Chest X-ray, PA view. Patient: 40 years old, sex F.
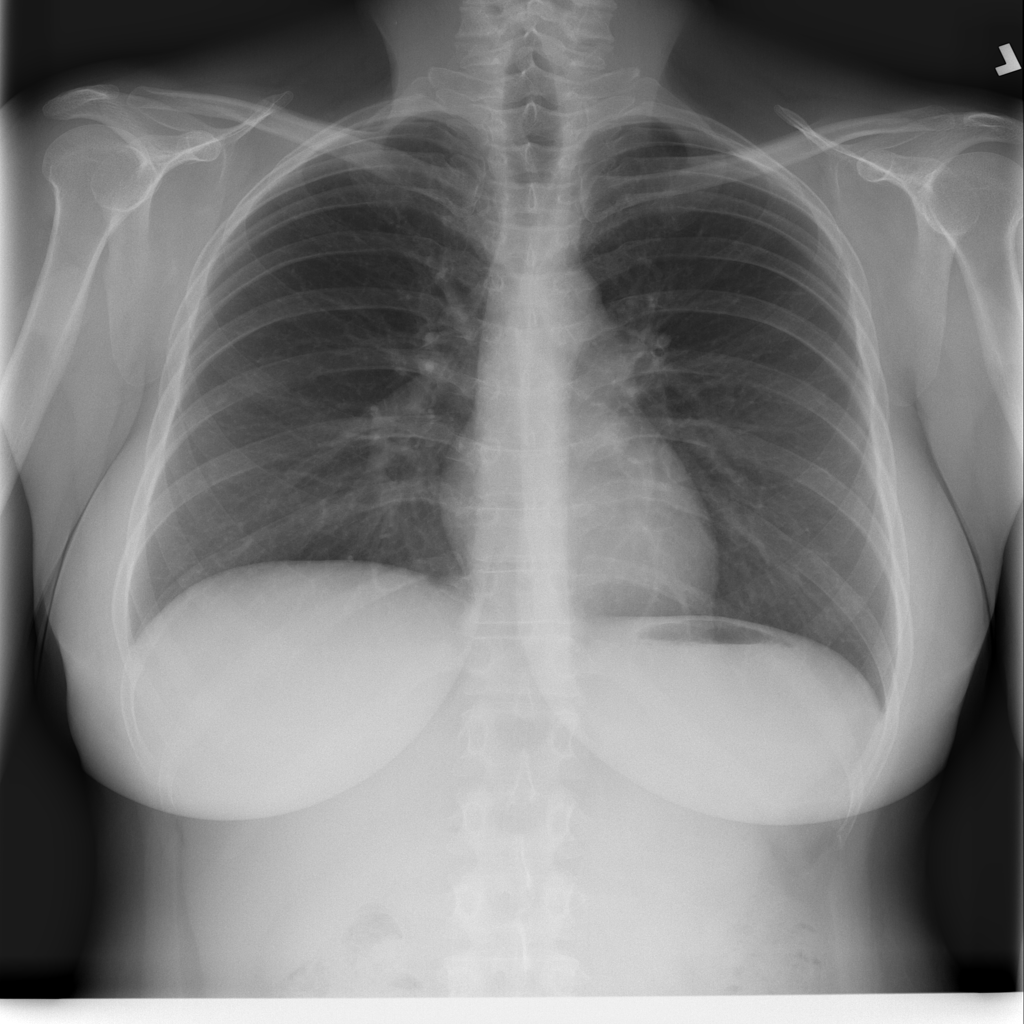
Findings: No Finding